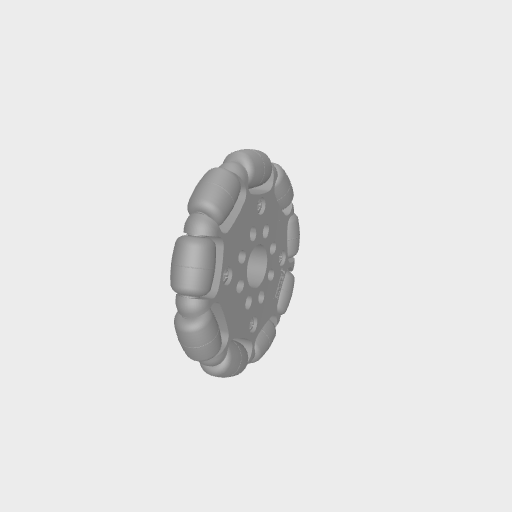
Part: OmniWheel72OD